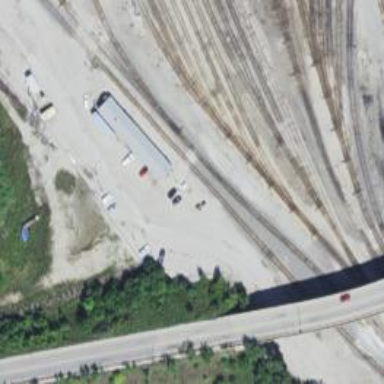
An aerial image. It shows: Railway yard used for servicing trains.